Question: Game Rule: Clicking a light toggles itself and its adjacent (up, down, left, right) lights. What is the minimum number of clicks required to turn off all the lights?
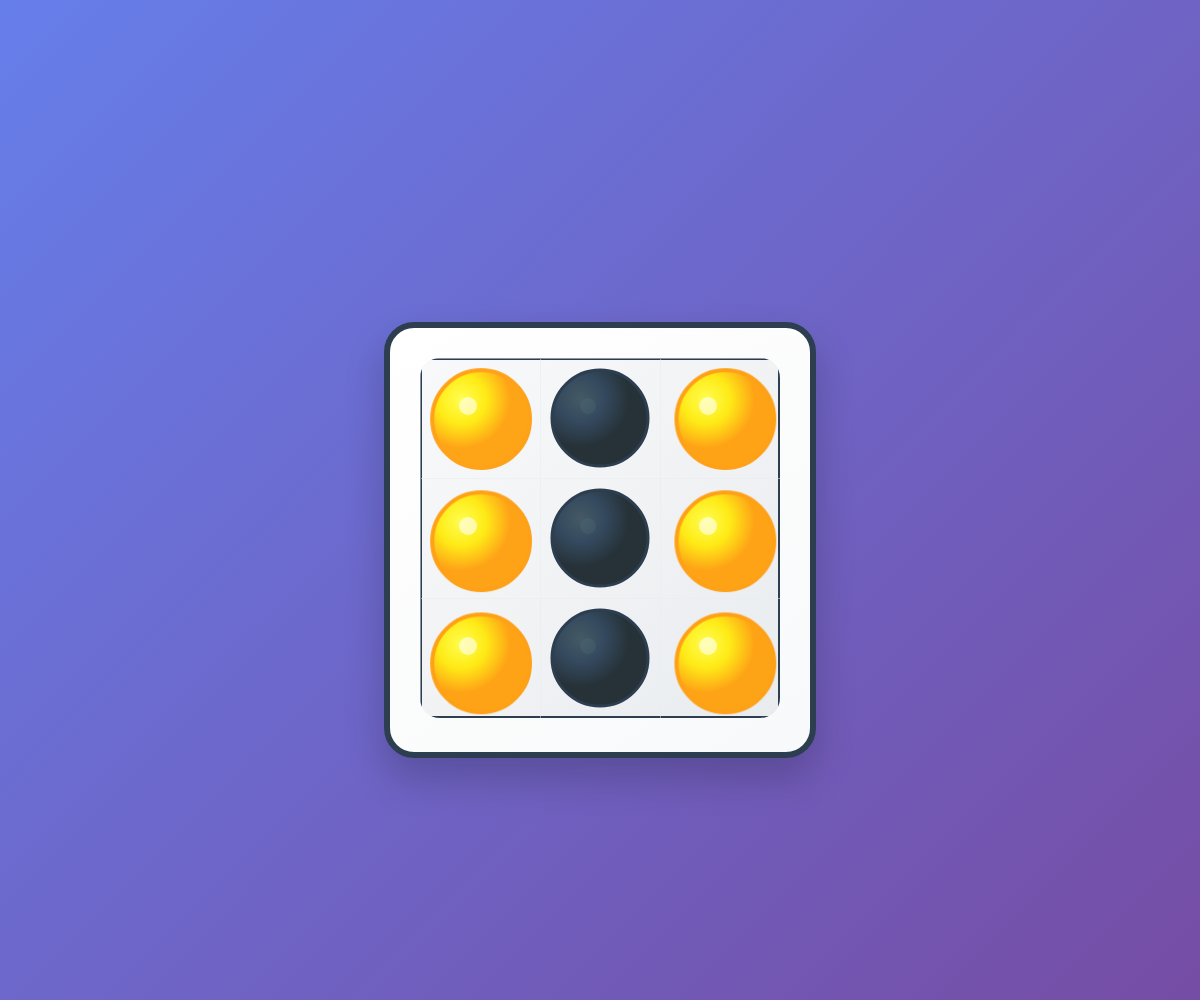
Answer: 2